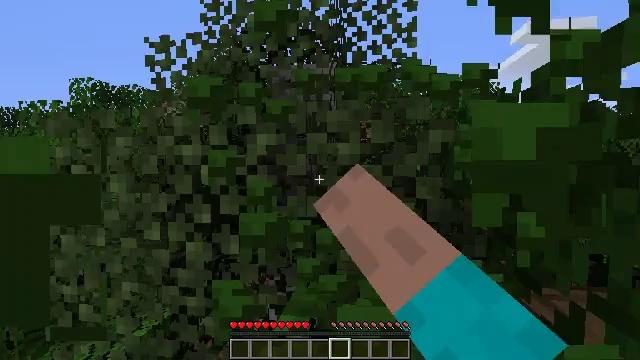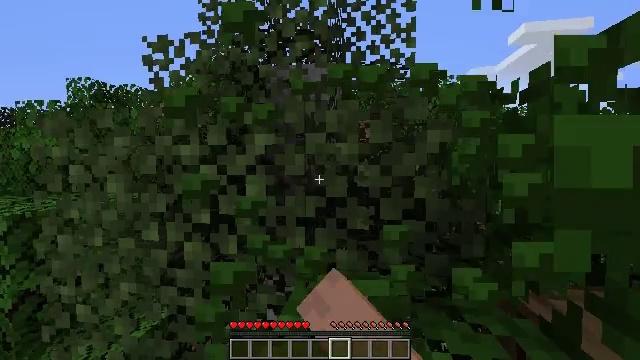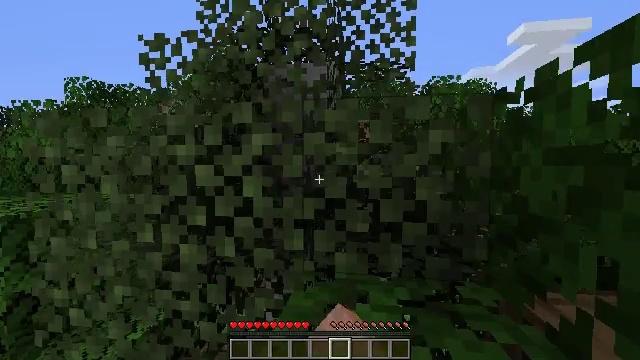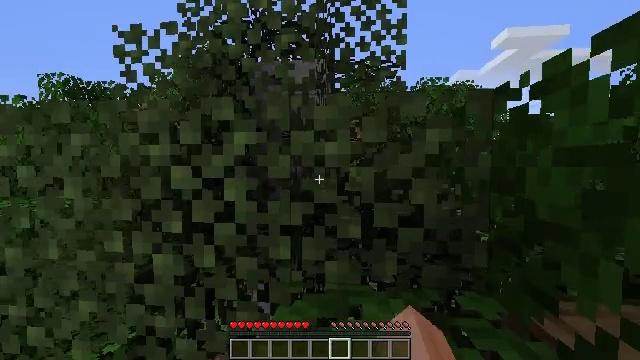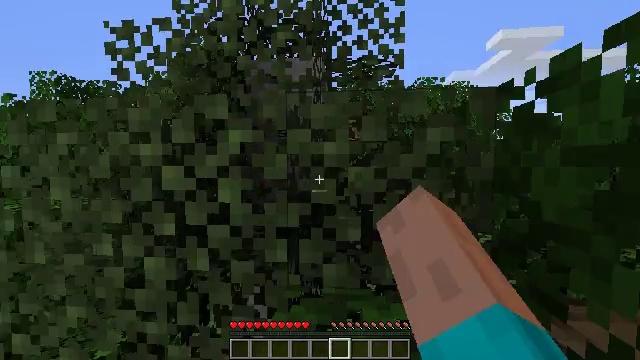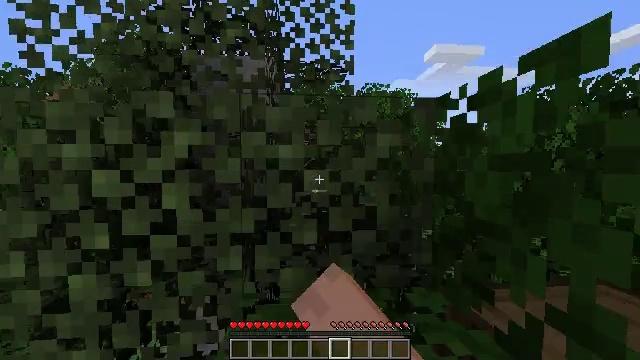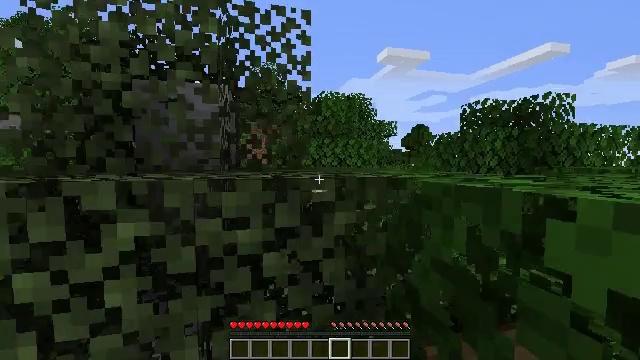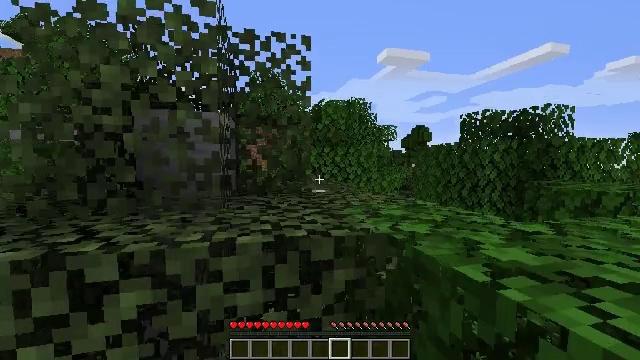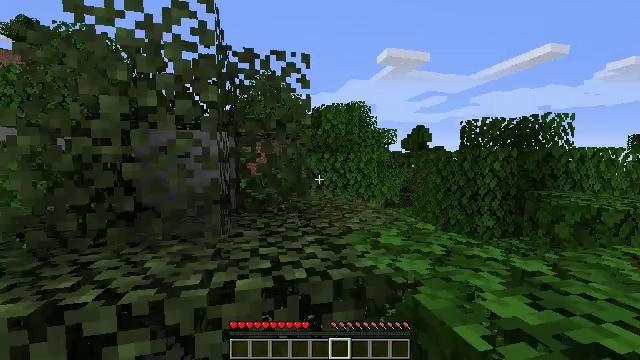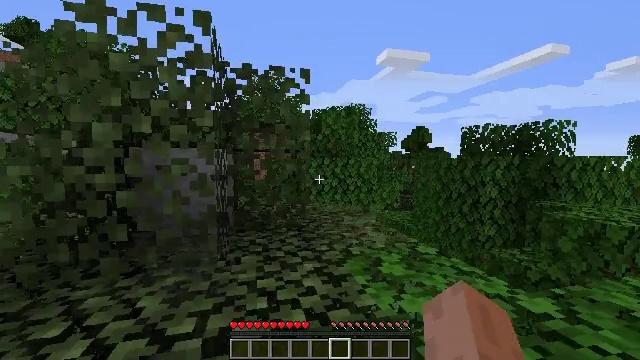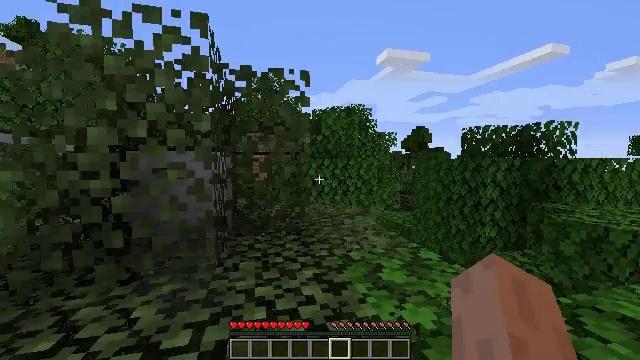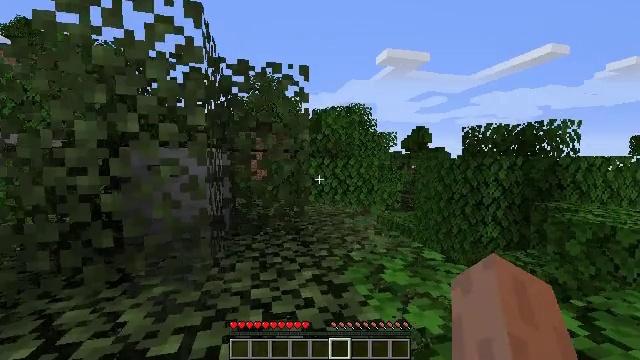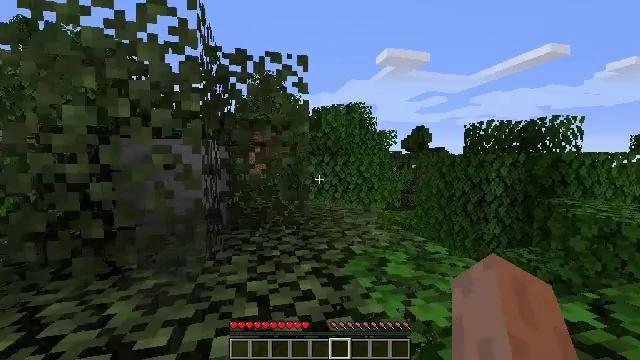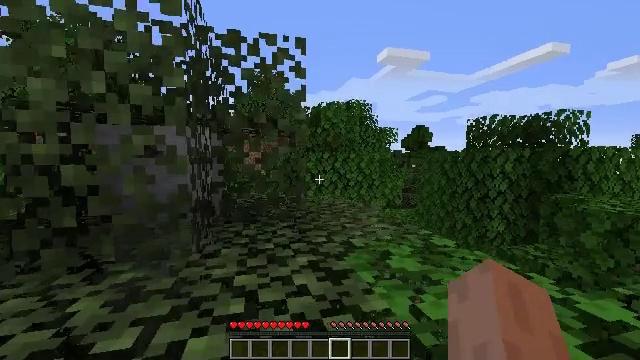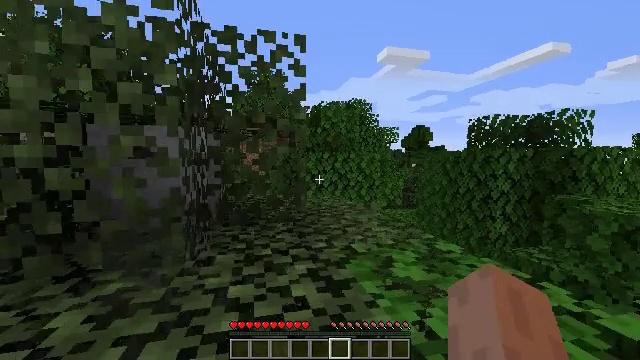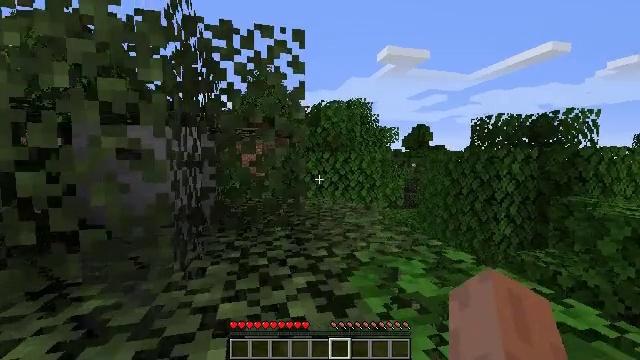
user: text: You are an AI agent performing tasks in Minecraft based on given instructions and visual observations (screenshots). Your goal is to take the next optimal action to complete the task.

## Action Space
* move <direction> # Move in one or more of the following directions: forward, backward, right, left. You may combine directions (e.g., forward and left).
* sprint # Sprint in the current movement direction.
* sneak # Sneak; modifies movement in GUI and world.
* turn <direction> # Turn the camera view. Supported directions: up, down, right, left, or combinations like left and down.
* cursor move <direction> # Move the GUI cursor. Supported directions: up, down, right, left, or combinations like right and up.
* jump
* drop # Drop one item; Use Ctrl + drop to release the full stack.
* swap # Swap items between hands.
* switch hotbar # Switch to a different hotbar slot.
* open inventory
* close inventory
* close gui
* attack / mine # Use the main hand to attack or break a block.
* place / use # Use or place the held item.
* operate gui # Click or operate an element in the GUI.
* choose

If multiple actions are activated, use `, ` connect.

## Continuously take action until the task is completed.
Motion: motion action
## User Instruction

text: Collect birch leaves from the tree.
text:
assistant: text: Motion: attack / mine
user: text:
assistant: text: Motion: move forward, attack / mine
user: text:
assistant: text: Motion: move forward, turn right, attack / mine
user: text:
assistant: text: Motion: move forward
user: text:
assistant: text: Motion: move forward, turn right, jump
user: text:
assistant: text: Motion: move forward, turn right, jump
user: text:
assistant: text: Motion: move forward, jump
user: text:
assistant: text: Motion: move forward, jump
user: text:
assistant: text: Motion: move forward
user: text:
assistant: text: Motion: move forward
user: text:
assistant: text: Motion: move forward
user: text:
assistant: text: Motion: move forward
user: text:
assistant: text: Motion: move forward
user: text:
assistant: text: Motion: move forward
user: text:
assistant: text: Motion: move forward
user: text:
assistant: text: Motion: move forward
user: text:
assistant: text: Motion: move forward, jump
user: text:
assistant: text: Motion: move forward, turn left and down, jump
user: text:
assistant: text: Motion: move forward, turn left and down, jump
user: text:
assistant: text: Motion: move forward, turn left and down, jump
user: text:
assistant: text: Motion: move forward, turn left and down
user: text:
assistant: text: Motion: move forward
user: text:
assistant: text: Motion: move forward
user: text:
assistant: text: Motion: move forward
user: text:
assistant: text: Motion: move forward
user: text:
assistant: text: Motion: move forward, attack / mine
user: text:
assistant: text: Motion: move forward, attack / mine
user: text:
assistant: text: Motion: move forward, attack / mine
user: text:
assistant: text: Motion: attack / mine
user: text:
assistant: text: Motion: attack / mine